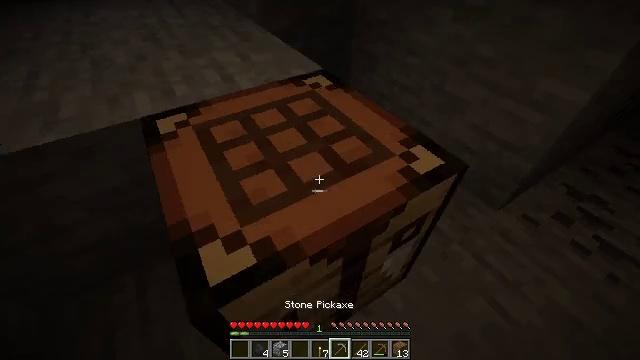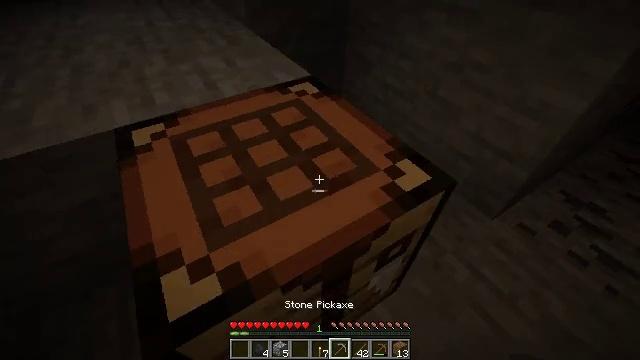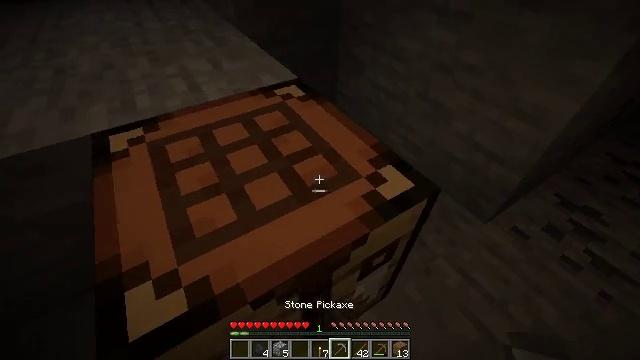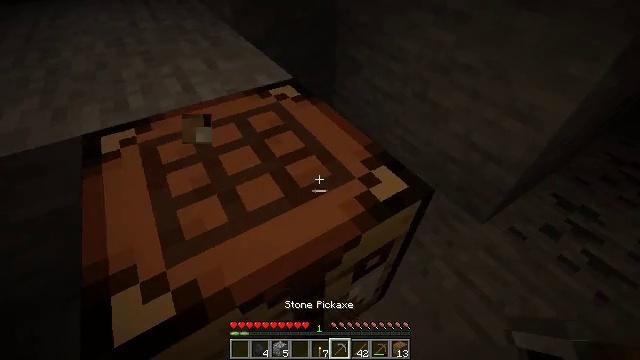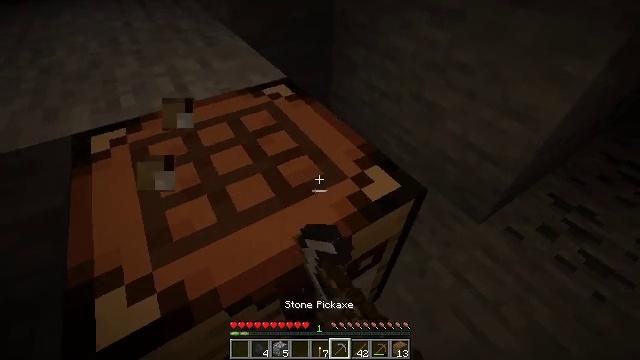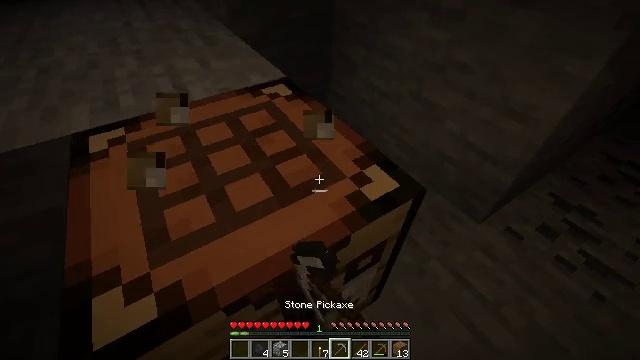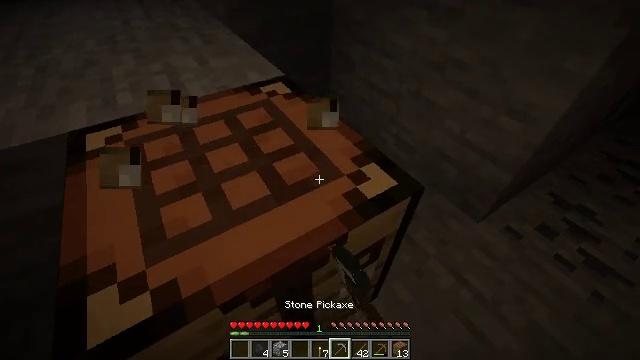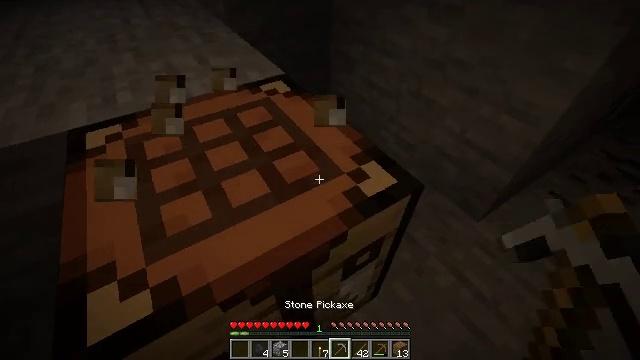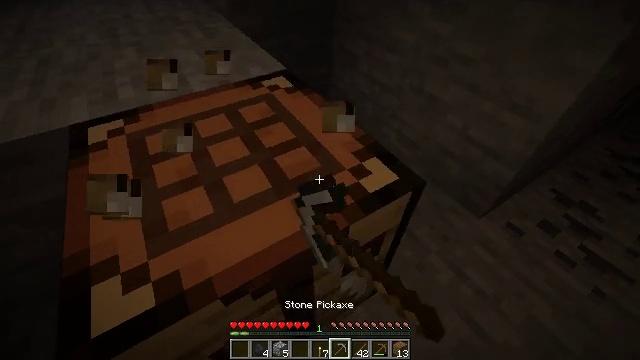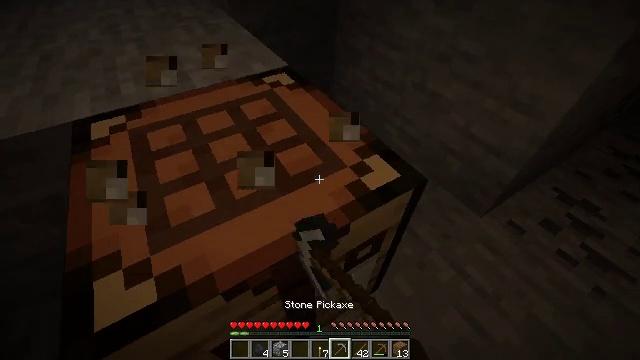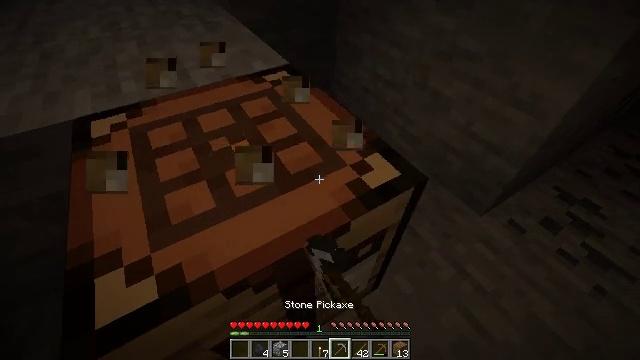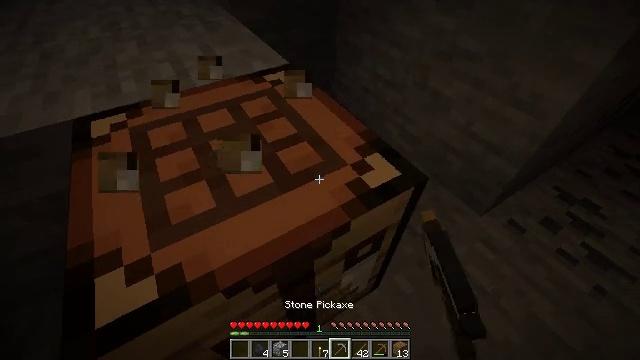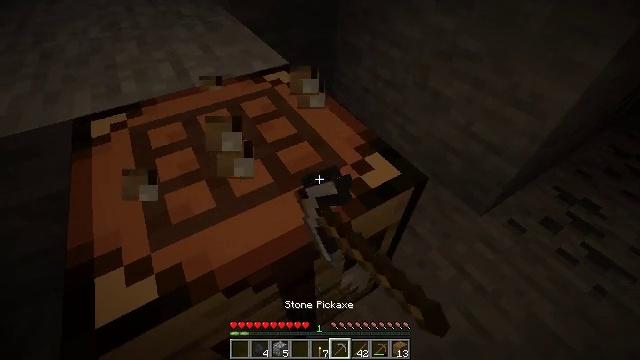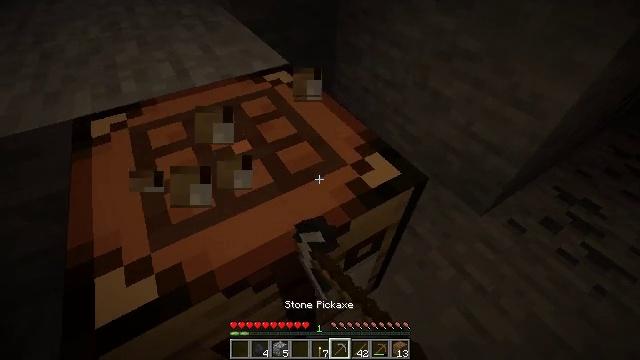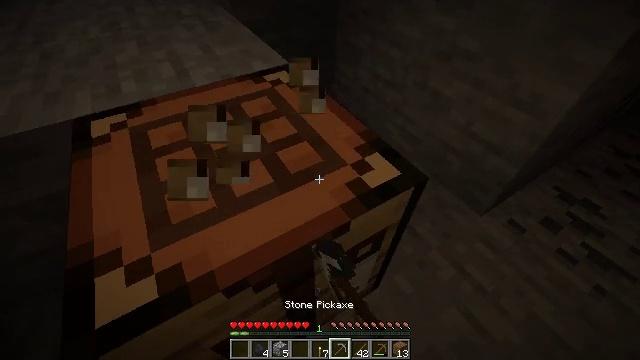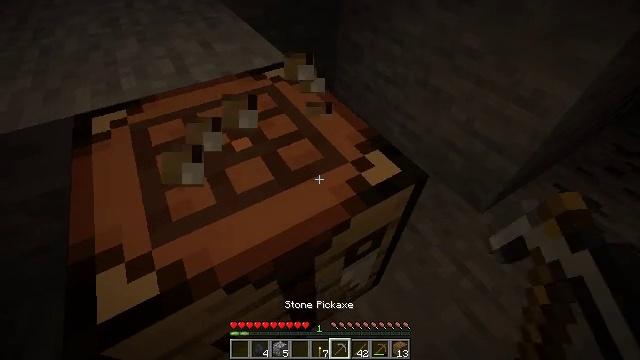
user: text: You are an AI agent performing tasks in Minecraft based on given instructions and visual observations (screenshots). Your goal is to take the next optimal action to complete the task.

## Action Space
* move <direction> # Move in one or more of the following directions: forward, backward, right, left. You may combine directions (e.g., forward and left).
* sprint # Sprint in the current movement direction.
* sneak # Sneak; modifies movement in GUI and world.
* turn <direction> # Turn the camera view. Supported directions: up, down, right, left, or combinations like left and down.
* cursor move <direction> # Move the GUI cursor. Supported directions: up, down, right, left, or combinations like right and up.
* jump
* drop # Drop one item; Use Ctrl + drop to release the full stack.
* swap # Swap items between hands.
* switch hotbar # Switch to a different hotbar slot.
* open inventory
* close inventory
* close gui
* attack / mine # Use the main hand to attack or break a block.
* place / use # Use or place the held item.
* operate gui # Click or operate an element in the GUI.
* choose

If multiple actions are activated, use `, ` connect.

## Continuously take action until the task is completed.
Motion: motion action
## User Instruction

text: Attack the crafting table to break it.
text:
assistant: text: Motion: move forward
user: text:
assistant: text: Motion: no_op
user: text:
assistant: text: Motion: attack / mine
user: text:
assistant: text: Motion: attack / mine
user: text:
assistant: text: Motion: attack / mine
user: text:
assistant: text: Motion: attack / mine
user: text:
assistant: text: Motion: attack / mine
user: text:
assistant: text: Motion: attack / mine
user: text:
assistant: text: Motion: attack / mine
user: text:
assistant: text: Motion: attack / mine
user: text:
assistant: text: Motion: attack / mine
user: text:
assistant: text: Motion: attack / mine
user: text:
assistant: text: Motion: attack / mine
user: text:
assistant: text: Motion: attack / mine
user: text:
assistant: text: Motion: attack / mine
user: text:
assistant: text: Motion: attack / mine
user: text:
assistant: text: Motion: attack / mine
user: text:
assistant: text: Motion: attack / mine
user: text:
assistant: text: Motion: attack / mine
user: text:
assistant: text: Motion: attack / mine
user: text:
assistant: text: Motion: attack / mine
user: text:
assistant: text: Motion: attack / mine
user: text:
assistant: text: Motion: turn left, attack / mine
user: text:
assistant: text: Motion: attack / mine
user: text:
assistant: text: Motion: attack / mine
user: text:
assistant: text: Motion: attack / mine
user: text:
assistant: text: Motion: attack / mine
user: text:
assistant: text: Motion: attack / mine
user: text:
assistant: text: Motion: attack / mine
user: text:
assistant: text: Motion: attack / mine